Question: I am building a calculator that uses two sliders like this:

I have a range of CPU and RAM data that is stored in an object like this:
'''
var CloudPlans = {
small: {
id: 'small',
from: {
cpu: 1,
ram: 1
},
to: {
cpu: 2,
ram: 2
},
price: {
linux: 3490,
windows: 4190
}
},
medium: {
id: 'medium',
from: {
cpu: 2,
ram: 2
},
to: {
cpu: 4,
ram: 4
},
price: {
linux: 5600,
windows: 6300
}
},
large: {
id: 'large',
from: {
cpu: 4,
ram: 4
},
to: {
cpu: 6,
ram: 8
},
price: {
linux: 9500,
windows: 10200
}
},
[...more configs here]
}
'''
Now based on the position and value of the slider, I have to check which plan the user has selected and then calculate the price of the components. Here is the function that checks the price range:
'''
checkPlaninRange: function(cpuVal, ramVal) {
if(cpuVal >= CloudPlan.small.from.cpu && cpuVal <= CloudPlan.small.to.cpu ) {
return "small";
} else if (ramVal >= CloudPlan.small.from.cpu && ramVal <= CloudPlan.small.to.cpu) {
return "small";
}
}
'''
As you can see I will be dealing with almost an endless list of conditionals to return the selected plan. Is there any way to simplify the storage or selection of these plan configs based on code other than conditionals or case statements?
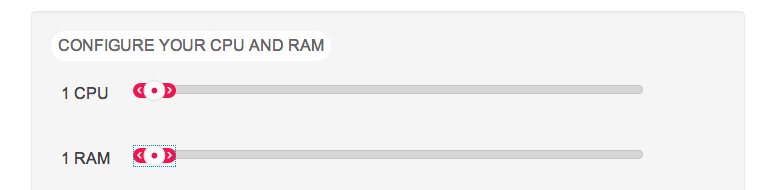
Answer: Use an array instead:
'''
var CloudPlans = [
{
id: 'small',
from: {
cpu: 1,
ram: 1
},
to: {
cpu: 2,
ram: 2
},
price: {
linux: 3490,
windows: 4190
}
},
{
id: 'medium',
from: {
cpu: 2,
ram: 2
},
to: {
cpu: 4,
ram: 4
},
price: {
linux: 5600,
windows: 6300
}
},
{
id: 'large',
from: {
cpu: 4,
ram: 4
},
to: {
cpu: 6,
ram: 8
},
price: {
linux: 9500,
windows: 10200
}
},
//[...more configs here]
}
'''
Now you can simply iterate over 'CloudPlans':
'''
for(int planIdx = 0; planIdx < CloudPlans.length; ++planIdx) {
var plan = CloudPlan[planIdx];
if(cpuVal >= plan.from.cpu && cpuVal <= plan.to.cpu ||
ramVal >= plan.from.ram && ramVal <= plan.to.ram) {
return plan.id;
}
}
'''